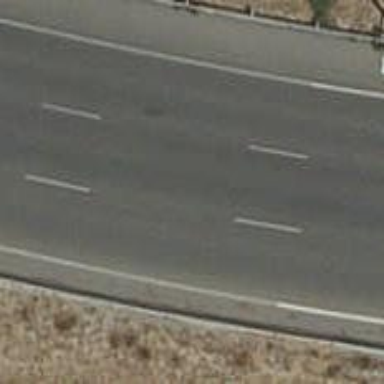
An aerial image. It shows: Motorway link.